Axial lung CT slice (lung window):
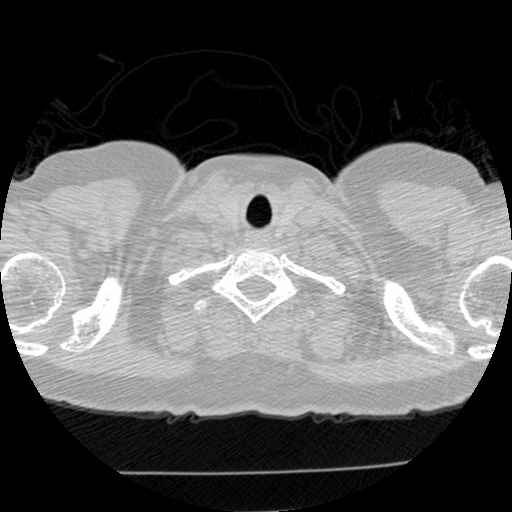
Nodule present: no